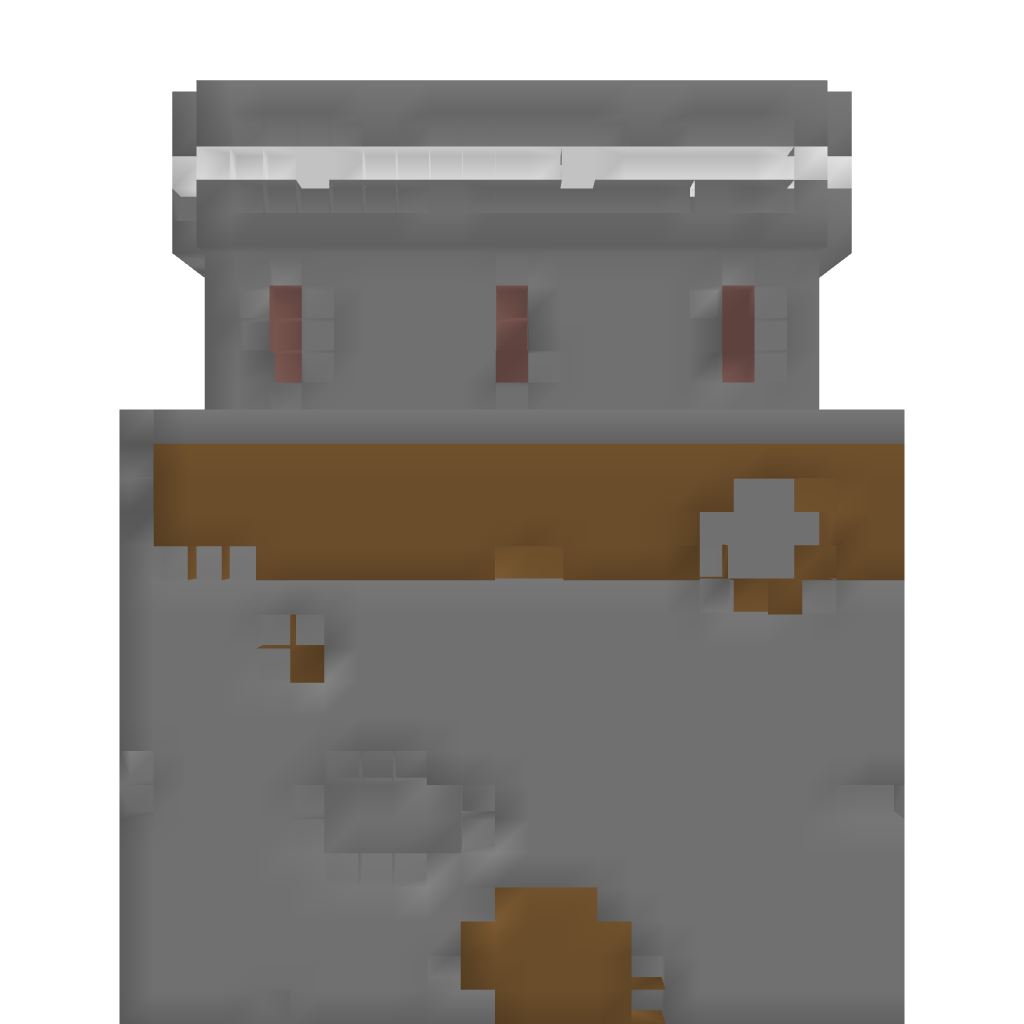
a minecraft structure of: Medium Prison 70% earth